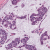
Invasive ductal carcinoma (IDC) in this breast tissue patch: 1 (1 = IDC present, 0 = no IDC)